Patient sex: M
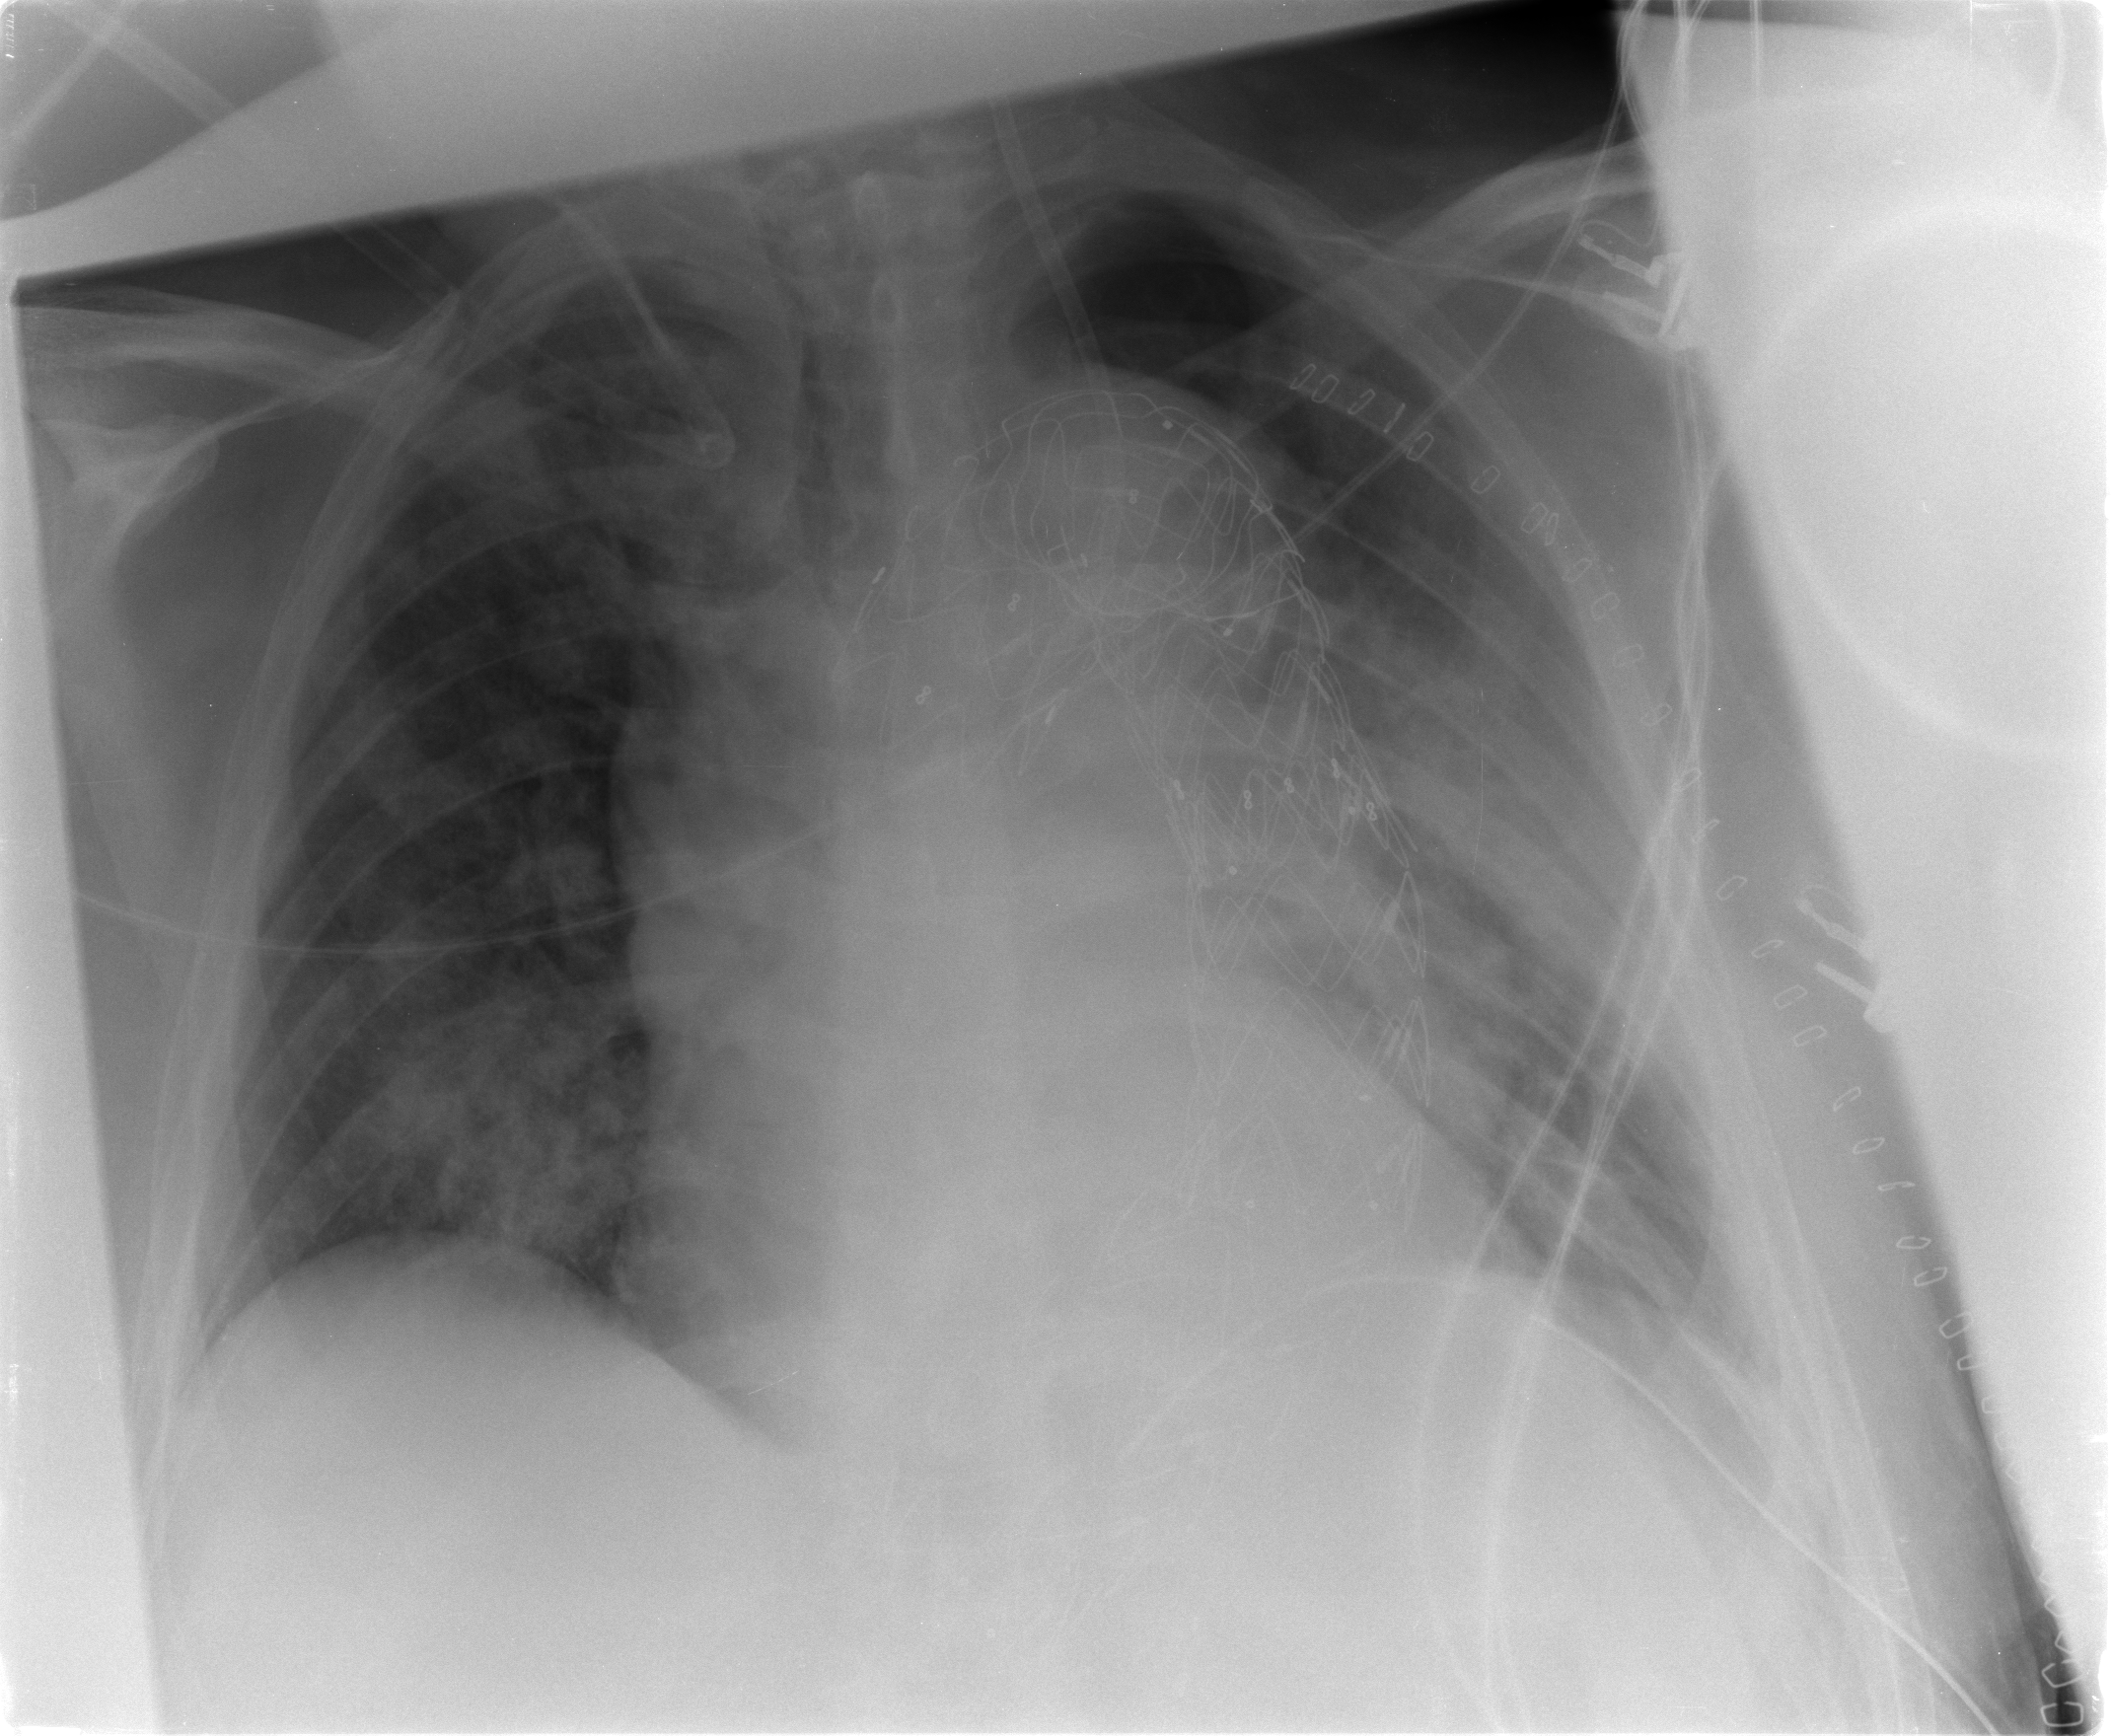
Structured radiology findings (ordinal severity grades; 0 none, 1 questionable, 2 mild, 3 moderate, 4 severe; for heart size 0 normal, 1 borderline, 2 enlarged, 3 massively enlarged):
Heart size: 2
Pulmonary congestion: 2
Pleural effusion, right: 3
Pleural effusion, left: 2
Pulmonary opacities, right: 3
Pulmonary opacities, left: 3
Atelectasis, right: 3
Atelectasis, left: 3